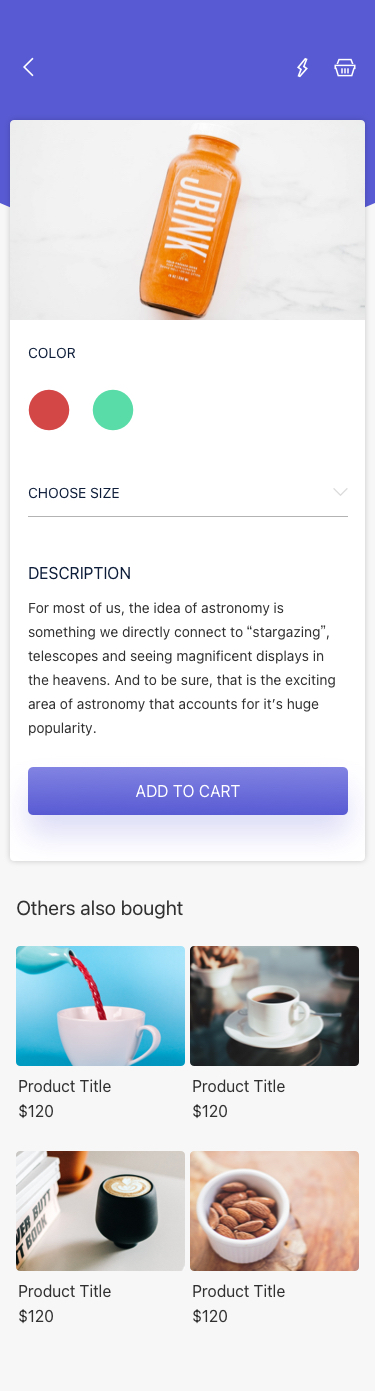
Text in this UI design:
$120
Product Title
$120
Product Title
$120
Product Title
$120
Product Title
Others also bought
CHOOSE SIZE
Description
For most of us, the idea of astronomy is something we directly connect to “stargazing”, telescopes and seeing magnificent displays in the heavens. And to be sure, that is the exciting area of astronomy that accounts for it’s huge popularity.
Color
Add to cart